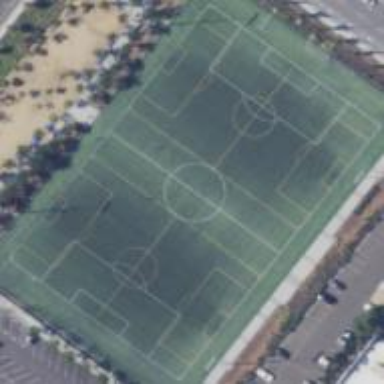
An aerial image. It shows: Soccer pitch designated for leisure and sports activities.